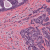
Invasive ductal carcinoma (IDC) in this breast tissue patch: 1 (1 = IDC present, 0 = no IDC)